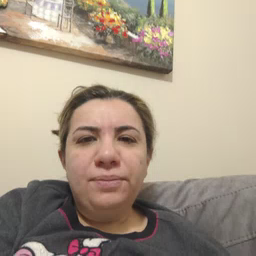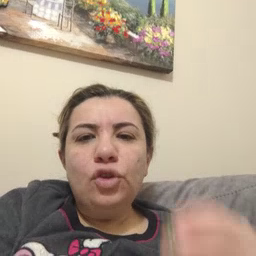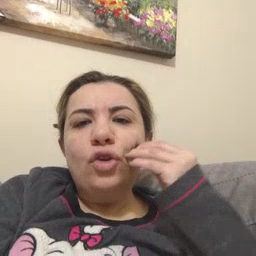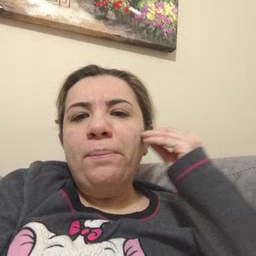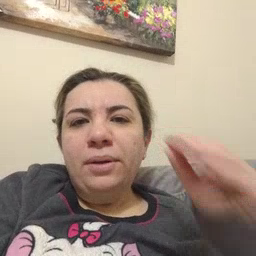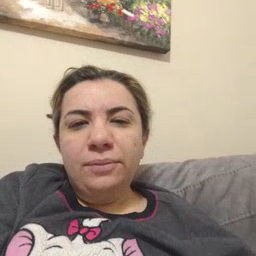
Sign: home